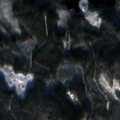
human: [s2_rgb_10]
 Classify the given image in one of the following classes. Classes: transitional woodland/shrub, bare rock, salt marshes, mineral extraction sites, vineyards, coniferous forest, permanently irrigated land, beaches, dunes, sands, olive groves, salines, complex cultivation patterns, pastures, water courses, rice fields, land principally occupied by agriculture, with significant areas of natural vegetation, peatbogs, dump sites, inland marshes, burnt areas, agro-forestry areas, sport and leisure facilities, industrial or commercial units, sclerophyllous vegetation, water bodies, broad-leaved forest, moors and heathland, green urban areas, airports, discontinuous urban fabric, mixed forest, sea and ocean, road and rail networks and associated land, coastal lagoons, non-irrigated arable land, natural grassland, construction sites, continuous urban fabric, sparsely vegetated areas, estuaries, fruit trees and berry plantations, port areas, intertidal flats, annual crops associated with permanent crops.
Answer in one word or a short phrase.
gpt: coniferous forest, mixed forest, transitional woodland/shrub